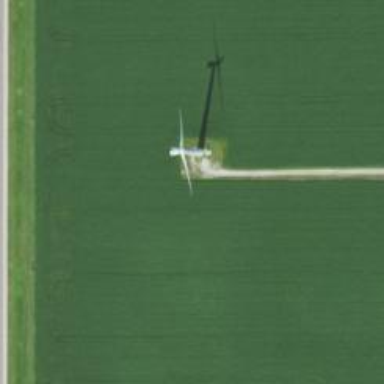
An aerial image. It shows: Wind generator powered by wind. The generator type is horizontal axis and it uses wind turbines.